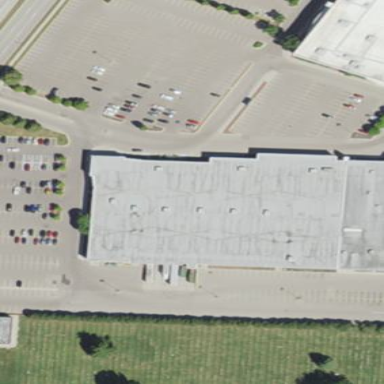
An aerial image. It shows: Department store building section.